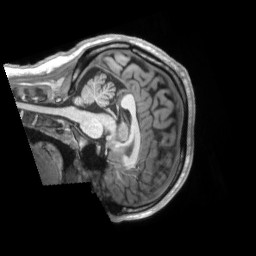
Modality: T1w
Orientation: sagittal
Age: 30
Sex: male
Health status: ill
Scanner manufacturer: siemens
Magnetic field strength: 3 T
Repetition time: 2.2 s
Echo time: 0.00157 s